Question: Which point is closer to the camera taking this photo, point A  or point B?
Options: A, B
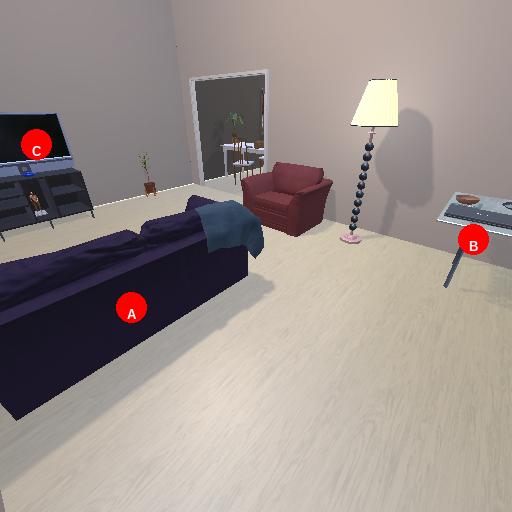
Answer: A